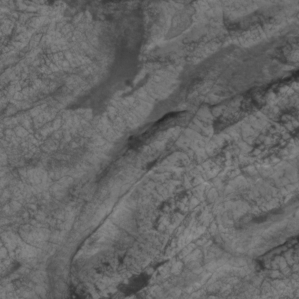
Label: non_frost